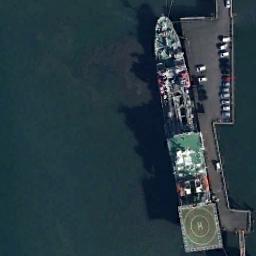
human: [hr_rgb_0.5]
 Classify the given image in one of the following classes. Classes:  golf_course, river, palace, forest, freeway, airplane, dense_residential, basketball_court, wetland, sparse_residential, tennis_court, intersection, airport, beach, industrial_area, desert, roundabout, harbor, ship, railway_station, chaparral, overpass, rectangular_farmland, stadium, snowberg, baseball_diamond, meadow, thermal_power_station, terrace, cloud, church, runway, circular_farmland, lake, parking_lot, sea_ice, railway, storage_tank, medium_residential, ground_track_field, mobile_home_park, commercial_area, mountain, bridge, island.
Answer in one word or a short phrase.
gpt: ship